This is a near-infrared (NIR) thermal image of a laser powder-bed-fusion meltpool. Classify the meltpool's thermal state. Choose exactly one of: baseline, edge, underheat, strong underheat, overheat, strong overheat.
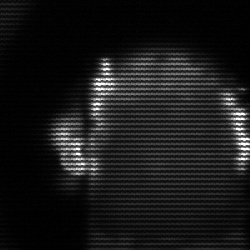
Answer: baseline